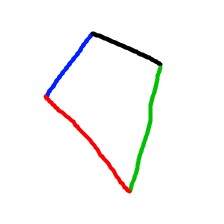
Shape: kite